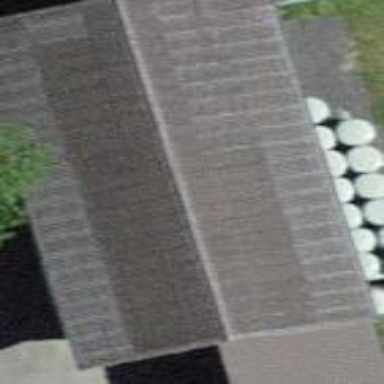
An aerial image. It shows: Shed building.